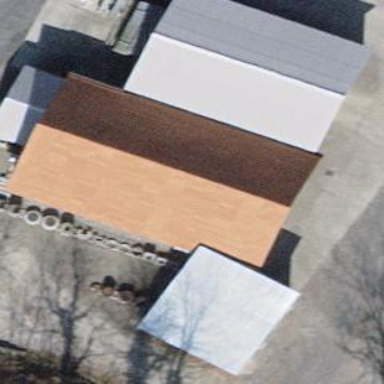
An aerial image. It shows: Warehouse building with gabled roof.